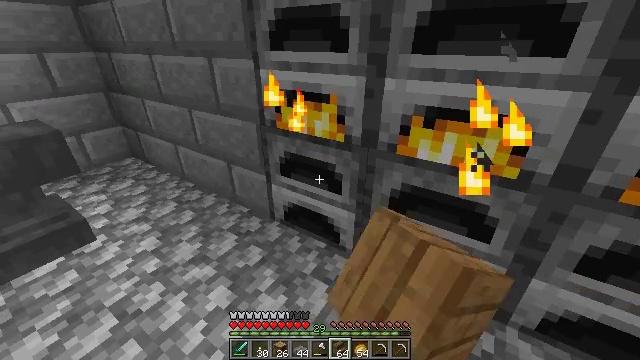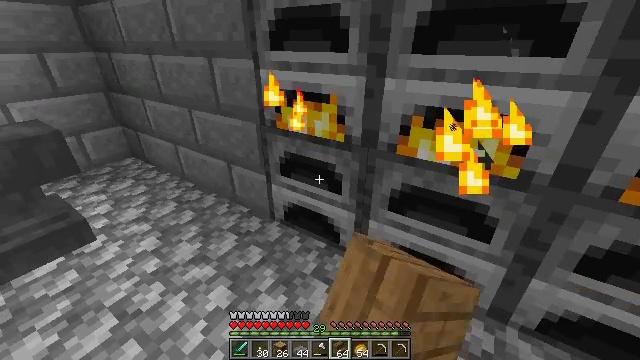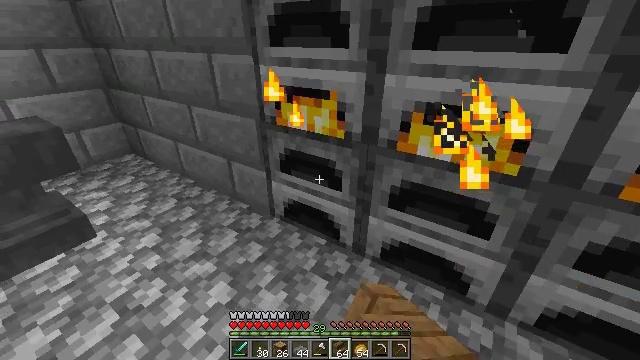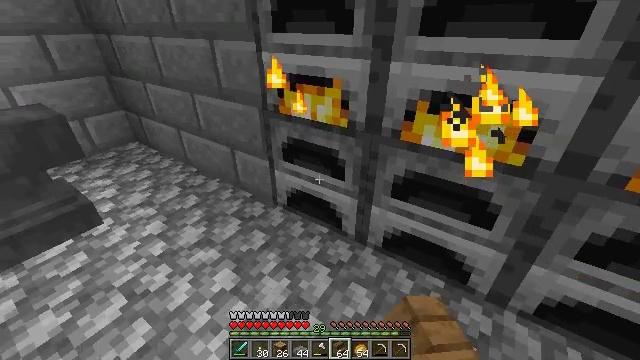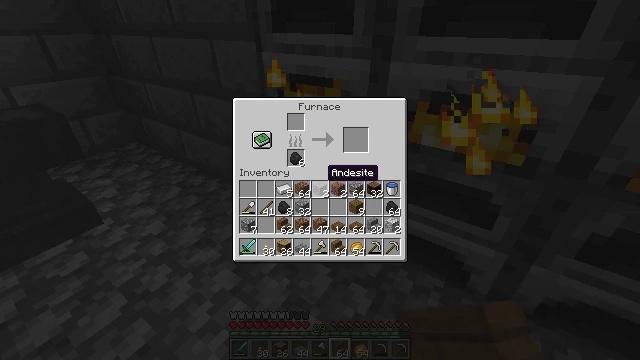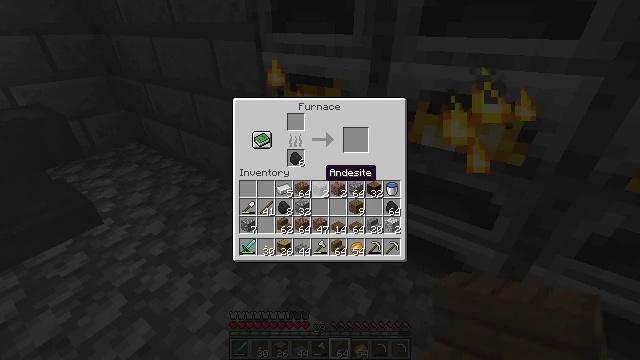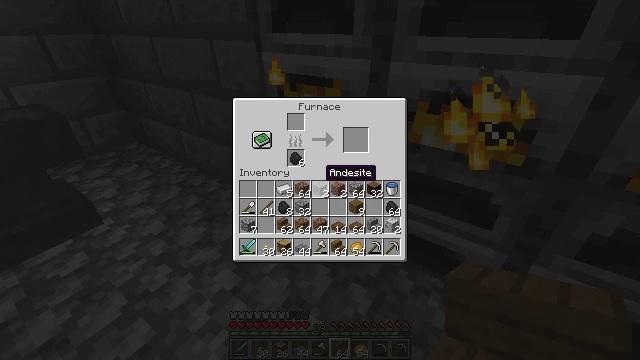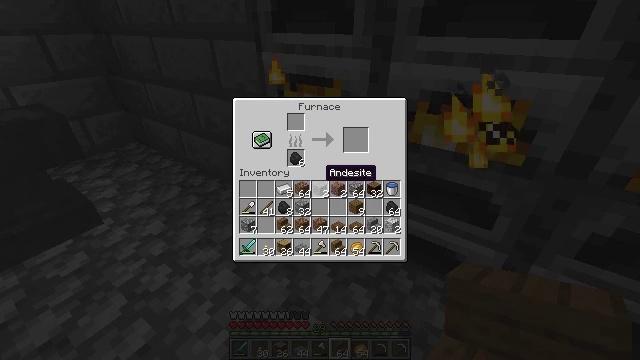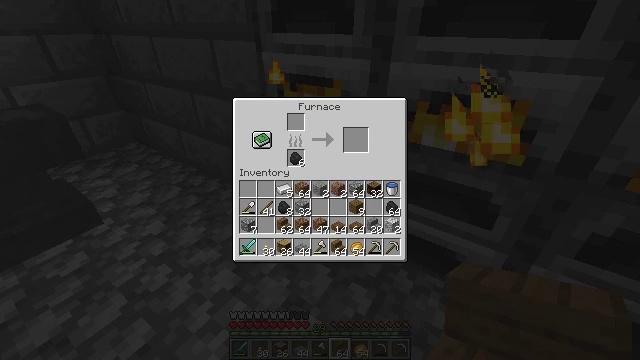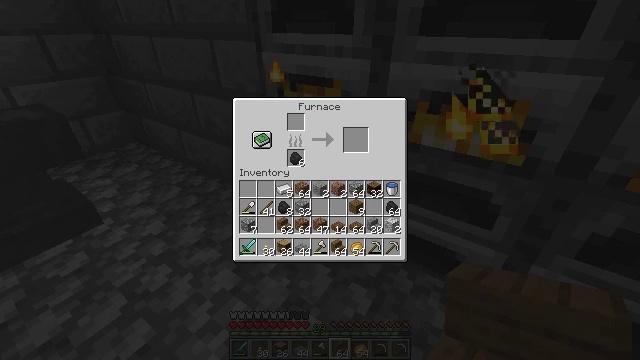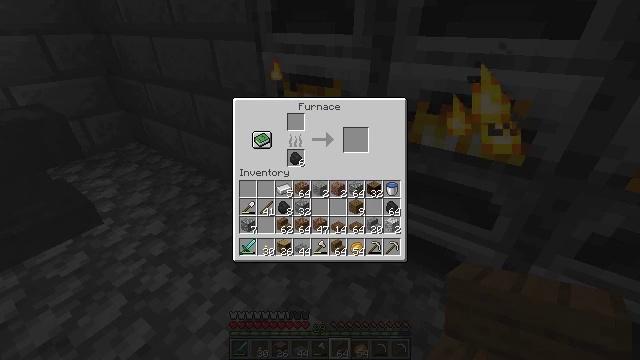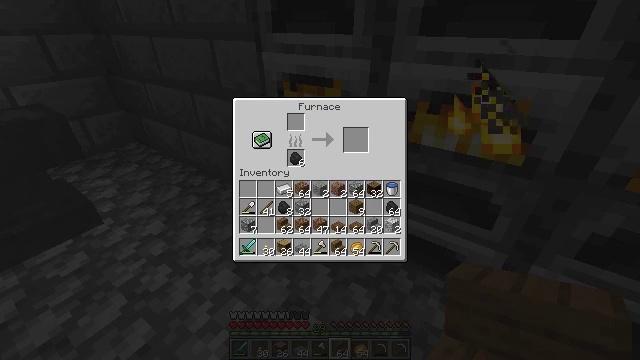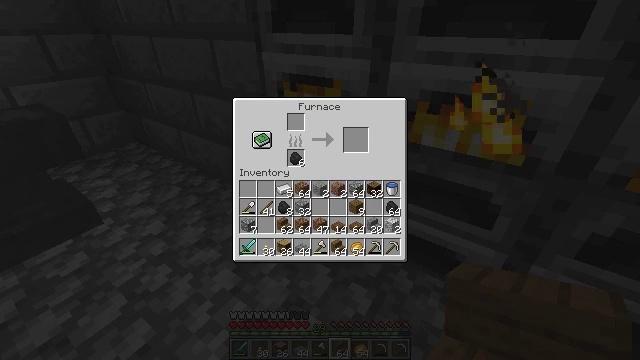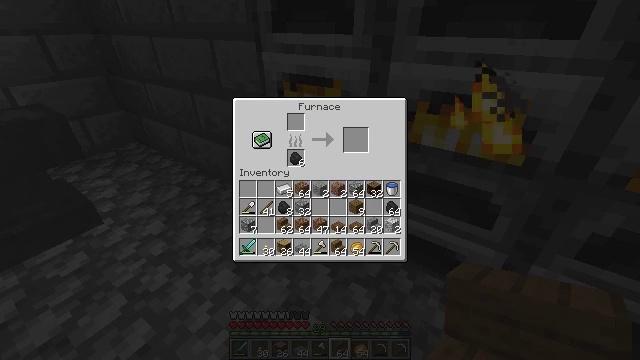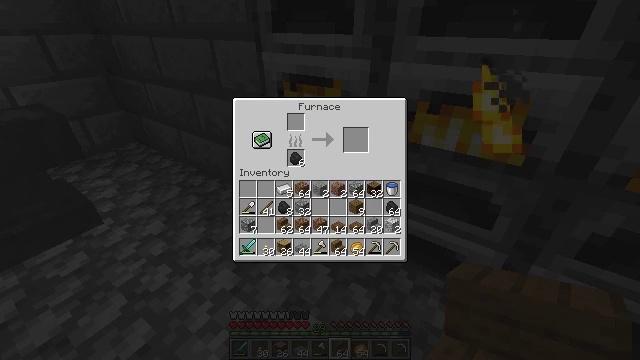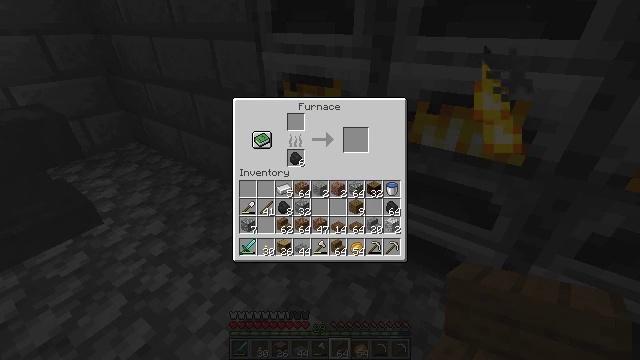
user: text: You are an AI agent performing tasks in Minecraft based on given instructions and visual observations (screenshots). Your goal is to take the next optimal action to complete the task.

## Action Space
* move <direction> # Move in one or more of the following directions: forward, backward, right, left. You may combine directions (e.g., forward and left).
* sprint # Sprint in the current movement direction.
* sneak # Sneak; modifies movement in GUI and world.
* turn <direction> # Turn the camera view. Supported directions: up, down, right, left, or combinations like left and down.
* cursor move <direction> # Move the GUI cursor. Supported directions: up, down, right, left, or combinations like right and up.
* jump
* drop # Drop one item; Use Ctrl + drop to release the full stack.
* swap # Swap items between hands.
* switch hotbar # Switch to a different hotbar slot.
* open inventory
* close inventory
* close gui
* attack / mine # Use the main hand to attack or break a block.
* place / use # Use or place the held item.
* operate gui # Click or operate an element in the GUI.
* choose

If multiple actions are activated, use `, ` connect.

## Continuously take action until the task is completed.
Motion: motion action
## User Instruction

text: Mine birch slab from a built structure.
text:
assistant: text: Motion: use / place
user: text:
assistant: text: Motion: no_op
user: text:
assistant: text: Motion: turn down
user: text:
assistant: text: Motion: no_op
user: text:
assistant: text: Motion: no_op
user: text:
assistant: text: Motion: no_op
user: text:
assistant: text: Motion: no_op
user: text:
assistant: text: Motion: no_op
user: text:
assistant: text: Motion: no_op
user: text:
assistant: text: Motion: no_op
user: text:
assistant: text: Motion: no_op
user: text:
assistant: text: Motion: no_op
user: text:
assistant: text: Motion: no_op
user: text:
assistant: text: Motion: no_op
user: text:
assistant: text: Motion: no_op
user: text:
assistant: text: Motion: cursor move down
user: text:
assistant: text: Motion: cursor move down
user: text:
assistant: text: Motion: no_op
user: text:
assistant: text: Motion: no_op
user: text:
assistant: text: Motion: no_op
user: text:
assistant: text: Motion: no_op
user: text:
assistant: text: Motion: no_op
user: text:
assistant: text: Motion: no_op
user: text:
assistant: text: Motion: sneak
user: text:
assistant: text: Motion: sneak
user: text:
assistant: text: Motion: sneak, operate gui
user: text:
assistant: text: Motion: sneak, operate gui
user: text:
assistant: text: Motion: sneak
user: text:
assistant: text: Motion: sneak
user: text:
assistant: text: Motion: sneak